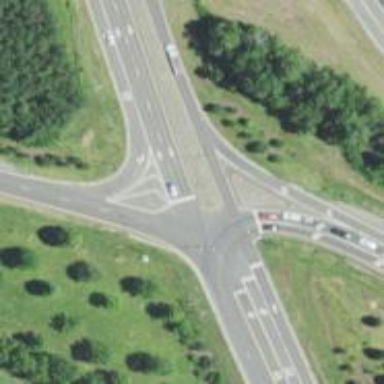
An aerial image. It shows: Asphalt surface motorway link within junction.